高一 · 立体几何学
已知正方体 $A B C D-A_{1} B_{1} C_{1} D_{1}$,

(1) 证明: $D_{1} \mathrm{~A} / /$ 平面 $C_{1} B D$;

（2）求异面直线 $D_{1} A$ 与 $B D$ 所成的角.
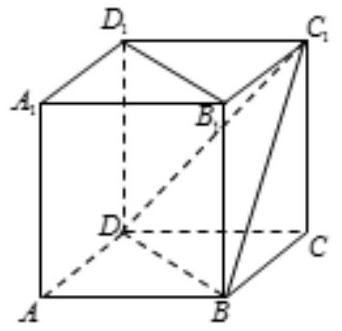
答案: ) 证明见解析；（2） $\frac{\pi}{3}$.
解析: 【分析】

(1) 证明 $D_{1} A / / C_{1} B$, 再根据线面平行的判定定理即可证明结论;

(2) $\angle C_{1} B D$ 即为异面直线 $D_{1} A$ 与 $B D$ 所成的角, 求出即可.

【详解】

(1) 证: 在正方体 $A B C D-A_{1} B_{1} C_{1} D_{1}$ 中,

$A B / / C_{1} D_{1}$, 且 $A B=C_{1} D_{1}$,

$\therefore$ 四边形 $A B C_{1} D_{1}$ 为平行四边形,

$\therefore D_{1} A / / C_{1} B$,

又 $\because D_{1} A \not \subset$ 平面 $C_{1} B D, C_{1} B \subset$ 平面 $C_{1} B D$;

$\therefore D_{1} A / /$ 平面 $C_{1} B D$;

(2) 解: $\because D_{1} A / / C_{1} B$,

$\therefore \angle C_{1} B D$ 即为异面直线 $D_{1} A$ 与 $B D$ 所成的角,

设正方体 $A B C D-A_{1} B_{1} C_{1} D_{1}$ 的边长为 $a$,

则易得 $C_{1} B=B D=C_{1} D=\sqrt{2} a$,

$\therefore \Delta C_{1} B D$ 为等边三角形,

$\therefore \angle C_{1} B D=\frac{\pi}{3}$,

故异面直线 $D_{1} A$ 与 $B D$ 所成的角为 $\frac{\pi}{3}$.

【点睛】

本题主要考查线面平行的判定与异面直线所成的角，属于基础题.